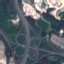
Land use / land cover: Highway